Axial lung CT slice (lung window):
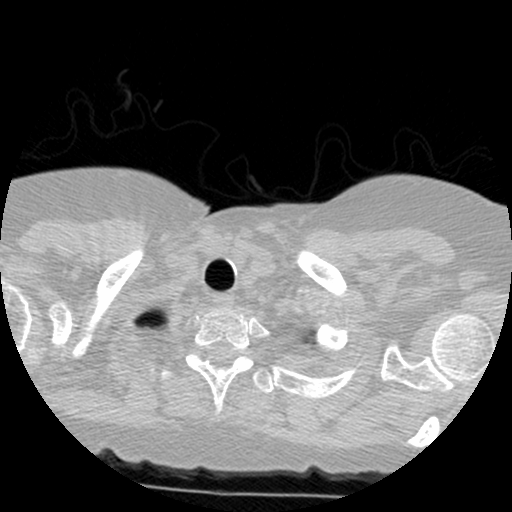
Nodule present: no